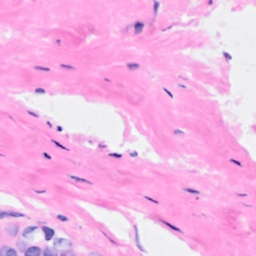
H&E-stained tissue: Breast